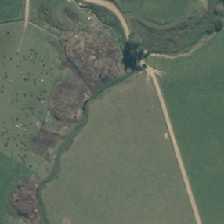
Land cover: herbaceous_freshwater_vege